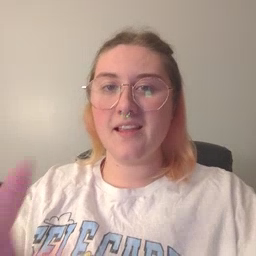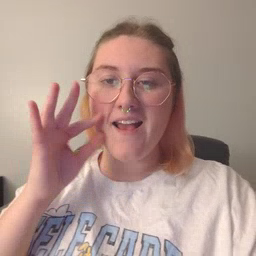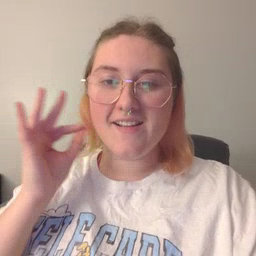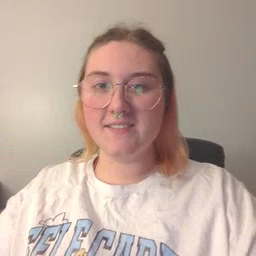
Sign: cat